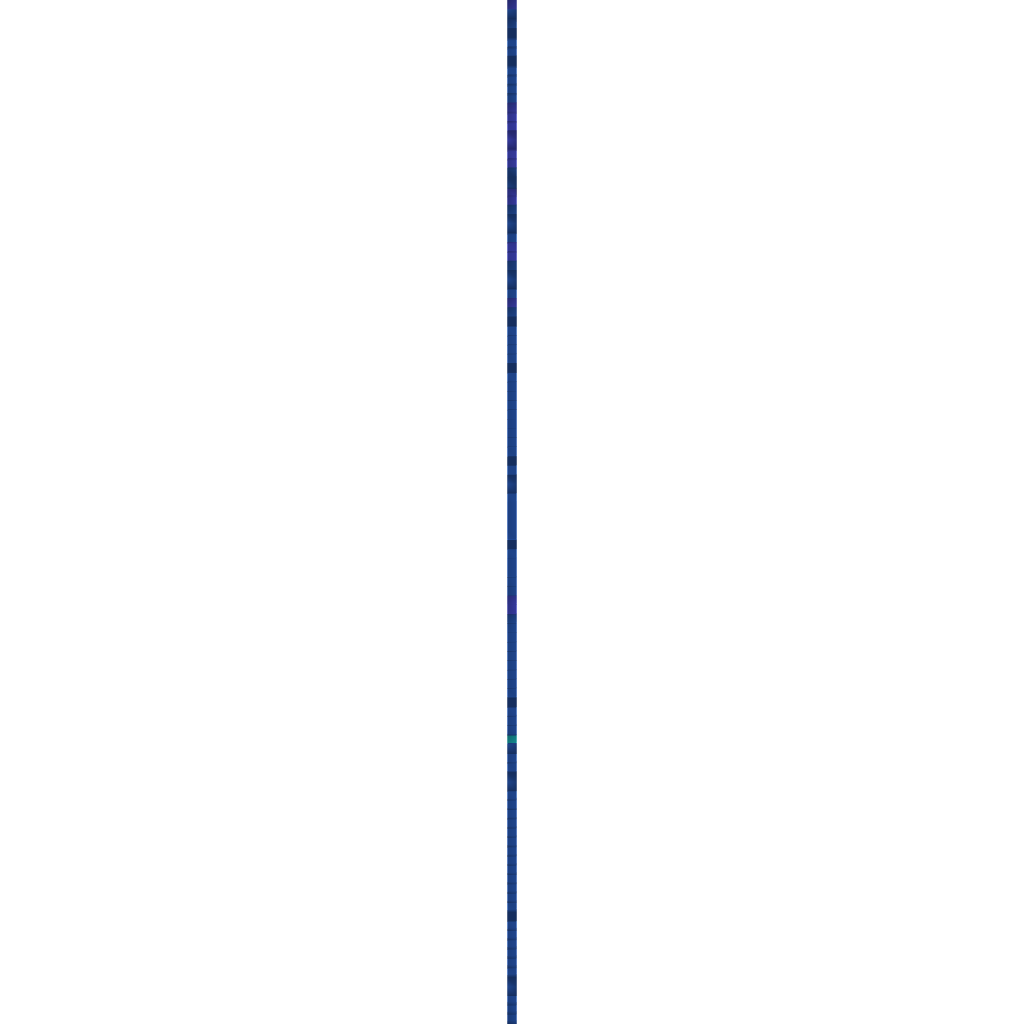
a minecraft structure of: Shark